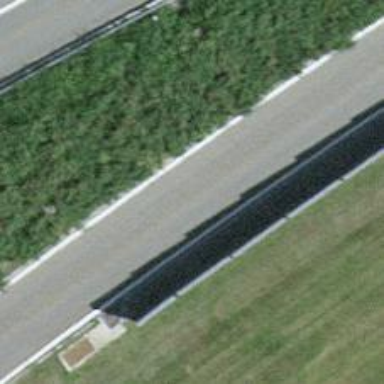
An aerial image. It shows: Primary link road with asphalt surface.